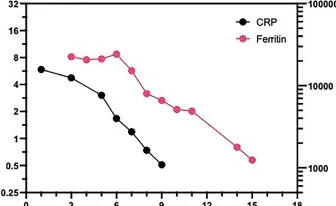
Laboratory values, organ dysfunction and interventions. Immune suppressive therapies were initiated late on HD#3 and the first dose of emapalumab was administered on HD#4 (C).
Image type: pathology (fish)